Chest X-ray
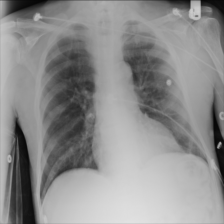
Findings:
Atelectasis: negative
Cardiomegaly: negative
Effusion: negative
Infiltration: negative
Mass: negative
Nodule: negative
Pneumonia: negative
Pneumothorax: negative
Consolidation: negative
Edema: negative
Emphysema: negative
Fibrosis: negative
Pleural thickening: negative
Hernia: negative